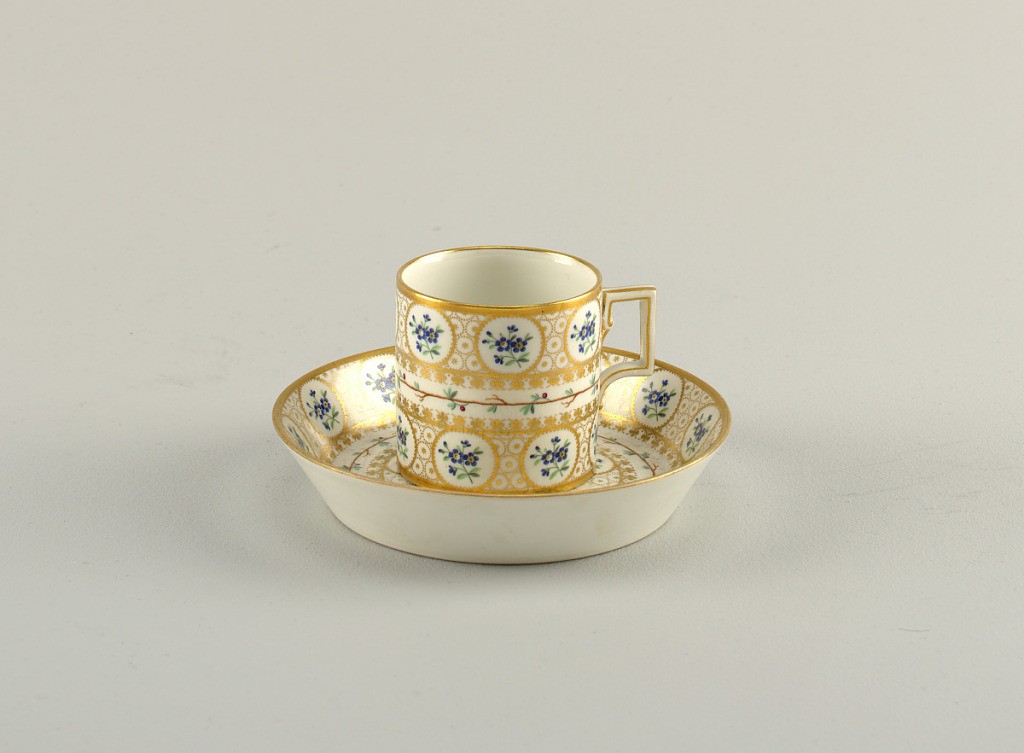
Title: Cup and Saucer
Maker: Du Paquier Porcelain Manufactory, Austrian, active 1719 – 1864
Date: ca. 1790–1810
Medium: hard paste porcelain, vitreous enamel, gold
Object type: cup and saucer
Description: Vienna coffee can / cup and saucer